К поршню, который делит герметичный горизонтальный цилиндр на два отсека равной длины, прикреплён шток, проходящий через отверстие в торце цилиндра (см. рисунок).  Начальное давление воздуха в отсеках одинаково и равно внешнему.
Найдите, на какую долю $x$ первоначальной длины отсека сместится поршень, если внешнее давление изменить в $n$ раз.
Проведите расчёт для $n_{1}=50$ и $n_{2}=1 / 50$. Отношение площади $s$ штока к площади $S$ поршня $\alpha=s / S=0.02$. Температура воздуха в цилиндре поддерживается постоянной. Трение не учитывайте.
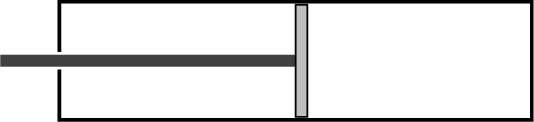
Найдите, на какую долю $x$ первоначальной длины отсека сместится поршень, если внешнее давление изменить в $n$ раз.
Решение: Пусть $P_{0}$ — исходное внешнее давление, $L$ — первоначальная длина отсека, $\Delta L$ — смещение поршня вправо, тогда $x=\Delta L / L$. Поскольку температура в цилиндре поддерживается постоянной, давления в левом и правом отсеках станут равны$$P_{л}=\frac{L P_{0}}{L+\Delta L}=\frac{P_{0}}{1+x}, \quad P_{п}=\frac{P_{0}}{1-x}. \qquad (1)$$Условие равновесия поршня после изменения внешнего давления:$$n P_{0} \cdot s+P_{л} \cdot(S-s)=P_{п} \cdot S. \qquad (2)$$Используя $(1)$, получим$$n \alpha+\frac{1}{1+x}(1-\alpha)=\frac{1}{1-x},$$После приведения к стандартному виду, получим квадратное уравнение на $x$ :$$\alpha n x^{2}+(2-\alpha) x+\alpha(1-n)=0 .$$Его решения$$x=\frac{\alpha-2 \pm \sqrt{(2-\alpha)^{2}+4 \alpha^{2} n(n-1)}}{2 \alpha n}.$$Из физических соображений $-1 < x < 1$. Можно показать, что решение со знаком «$-$» следует отбросить. Подставив $n_{1}=50$ и $n_{2}=0.02$, найдём$$x_{1}=0.41, \quad x_{2}=-0.0099 \approx-0.01.$$Во втором случае поршень сместится влево, так как $x_{2}<0$.
Ответ: $$ x=\frac{\alpha-2 \pm \sqrt{(2-\alpha)^{2}+4 \alpha^{2} n(n-1)}}{2 \alpha n}. $$

Проведите расчёт для $n_{1}=50$ и $n_{2}=1 / 50$.
Ответ: $$ x_{1}=0.41, \quad x_{2}=-0.0099 \approx-0.01. $$
Темы:
T, Термодинамика, Всероссийские, Давление